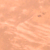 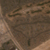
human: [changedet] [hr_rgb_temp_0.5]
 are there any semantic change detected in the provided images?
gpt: Desert left the place to urbanization.